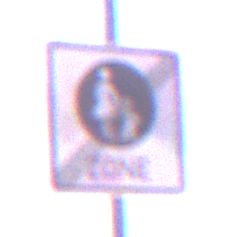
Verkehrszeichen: EndeFussgaengerzone
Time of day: Night
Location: Outdoor (Urban)
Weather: PartlyCloudy
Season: NotSpecified
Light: Artificial